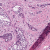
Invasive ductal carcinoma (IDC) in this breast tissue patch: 1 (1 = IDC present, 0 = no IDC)